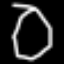
Label: octagon